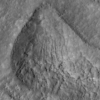
Label: not_dusty